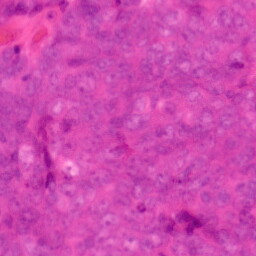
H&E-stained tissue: Colon